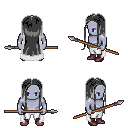
a pixel art fantasy rpg character, male body template, dark elf, purple skin, white cape, white pants, gray extra-long hairstyle, maroon shoes, spear, four views (front, back, left, right), 2x2 character sprite sheet, small pixel art, hard edges, no anti-aliasing